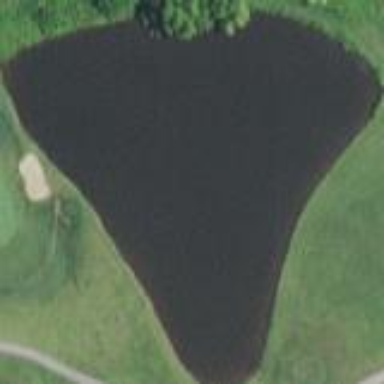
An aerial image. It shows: Water hazard on golf course. The hazard is natural water feature.